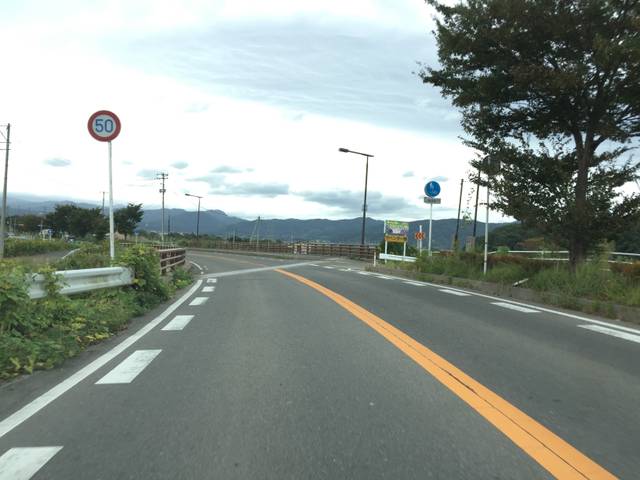
Region: Japan
Coordinates: 37.796, 140.513